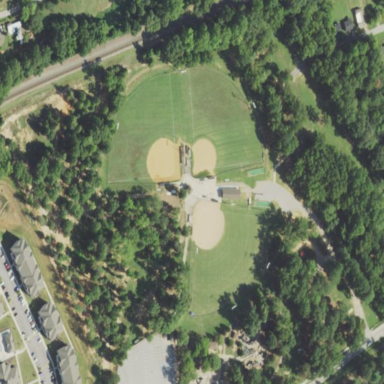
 perfect for leisurely sports activities."